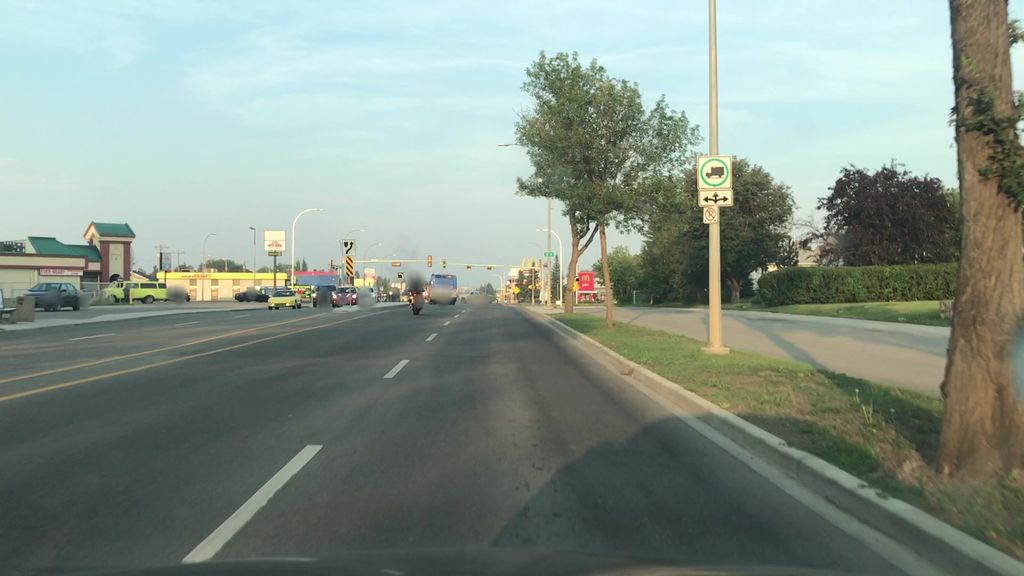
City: edmonton